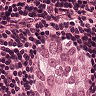
Metastatic tissue present: yes